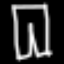
Label: pants